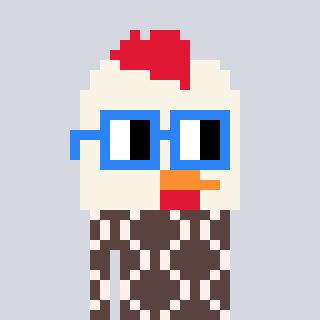
a pixel art character with square blue glasses, a chicken-shaped head and a darkbrown-colored body on a cool background